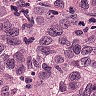
Metastatic tissue present: yes